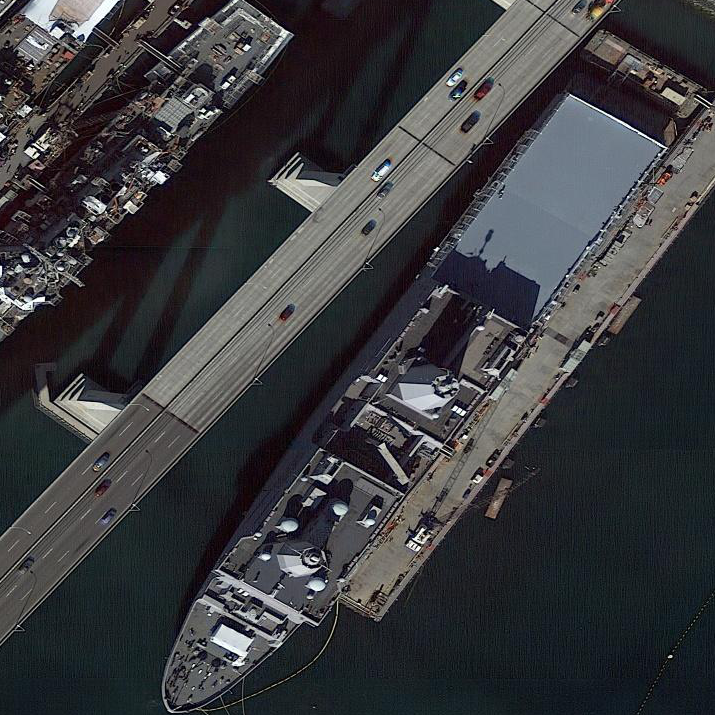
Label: San_Antonio-class_transport_dock